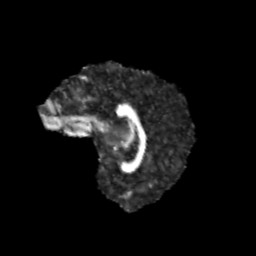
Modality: FA
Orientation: sagittal
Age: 13
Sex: female
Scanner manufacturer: siemens
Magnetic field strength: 3 T
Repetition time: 3.8 s
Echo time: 0.07 s